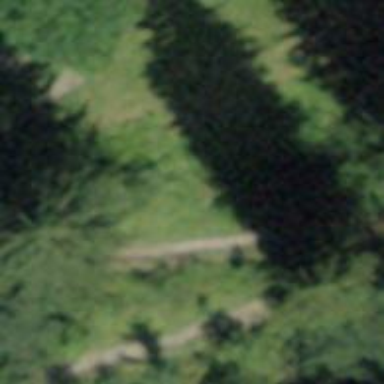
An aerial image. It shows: Path with fine gravel surface.